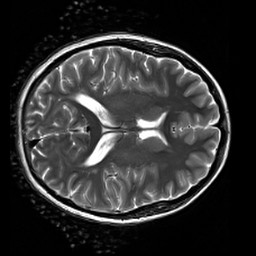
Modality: T2w
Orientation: axial
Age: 31
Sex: female
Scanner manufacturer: siemens
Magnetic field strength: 3 T
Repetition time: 7 s
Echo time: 0.09 s